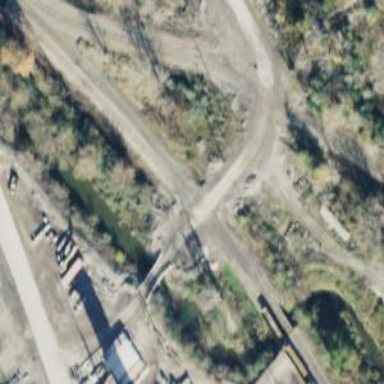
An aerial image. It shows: Level crossing along the railway.